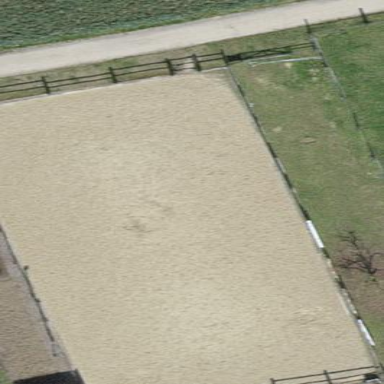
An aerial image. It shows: Equestrian pitch for leisure land sports.